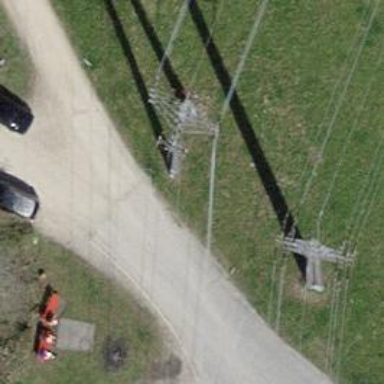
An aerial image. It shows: Three cables of power line.